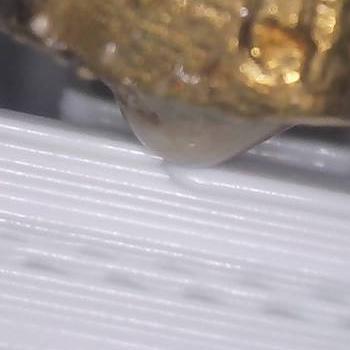
Flow rate: 178%